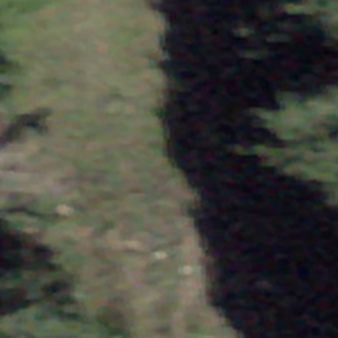
Label: other